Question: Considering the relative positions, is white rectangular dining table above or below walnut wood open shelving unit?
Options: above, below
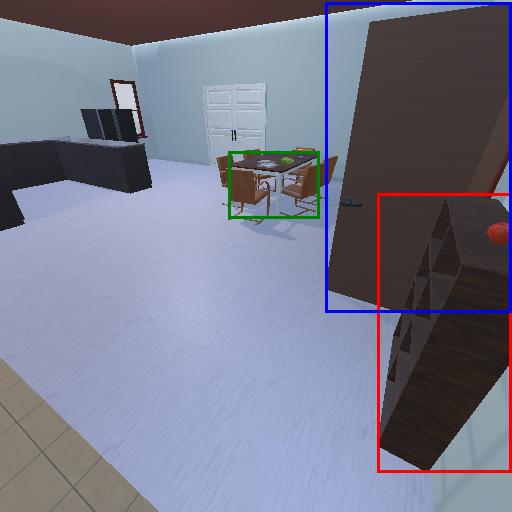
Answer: above